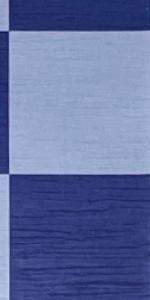
Label: Empty